Question: I'm using custom layout for an action bar, using the following code:
'''
getSupportActionBar().setDisplayShowTitleEnabled(false);
getSupportActionBar().setDisplayHomeAsUpEnabled(false);
getSupportActionBar().setHomeButtonEnabled(false);
getSupportActionBar().setIcon(android.R.color.transparent);
getSupportActionBar().setDisplayShowCustomEnabled(true);
getSupportActionBar().setCustomView(R.layout.custom_action_bar);
'''
However, it keeps showing some fragment of the action bar which is not the custom action bar I've created:

How do I fix this?
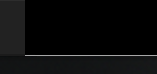
Answer: It looks like this was enough to get it working (instead of all the lines I quoted in the question details):
'''
getSupportActionBar().setDisplayOptions(ActionBar.DISPLAY_SHOW_CUSTOM);
getSupportActionBar().setCustomView(R.layout.custom_action_bar);
'''